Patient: sex F, age 83
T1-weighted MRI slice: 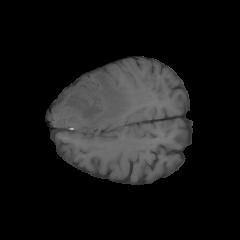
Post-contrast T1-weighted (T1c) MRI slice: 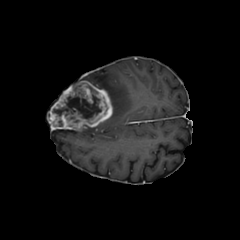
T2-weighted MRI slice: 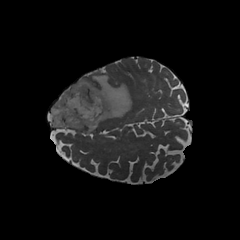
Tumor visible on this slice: yes
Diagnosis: Glioblastoma, IDH-wildtype
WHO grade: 4